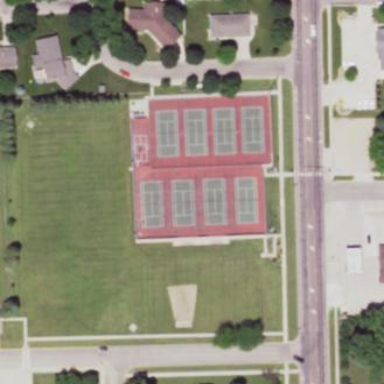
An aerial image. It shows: Tennis court on the leisure land pitch.